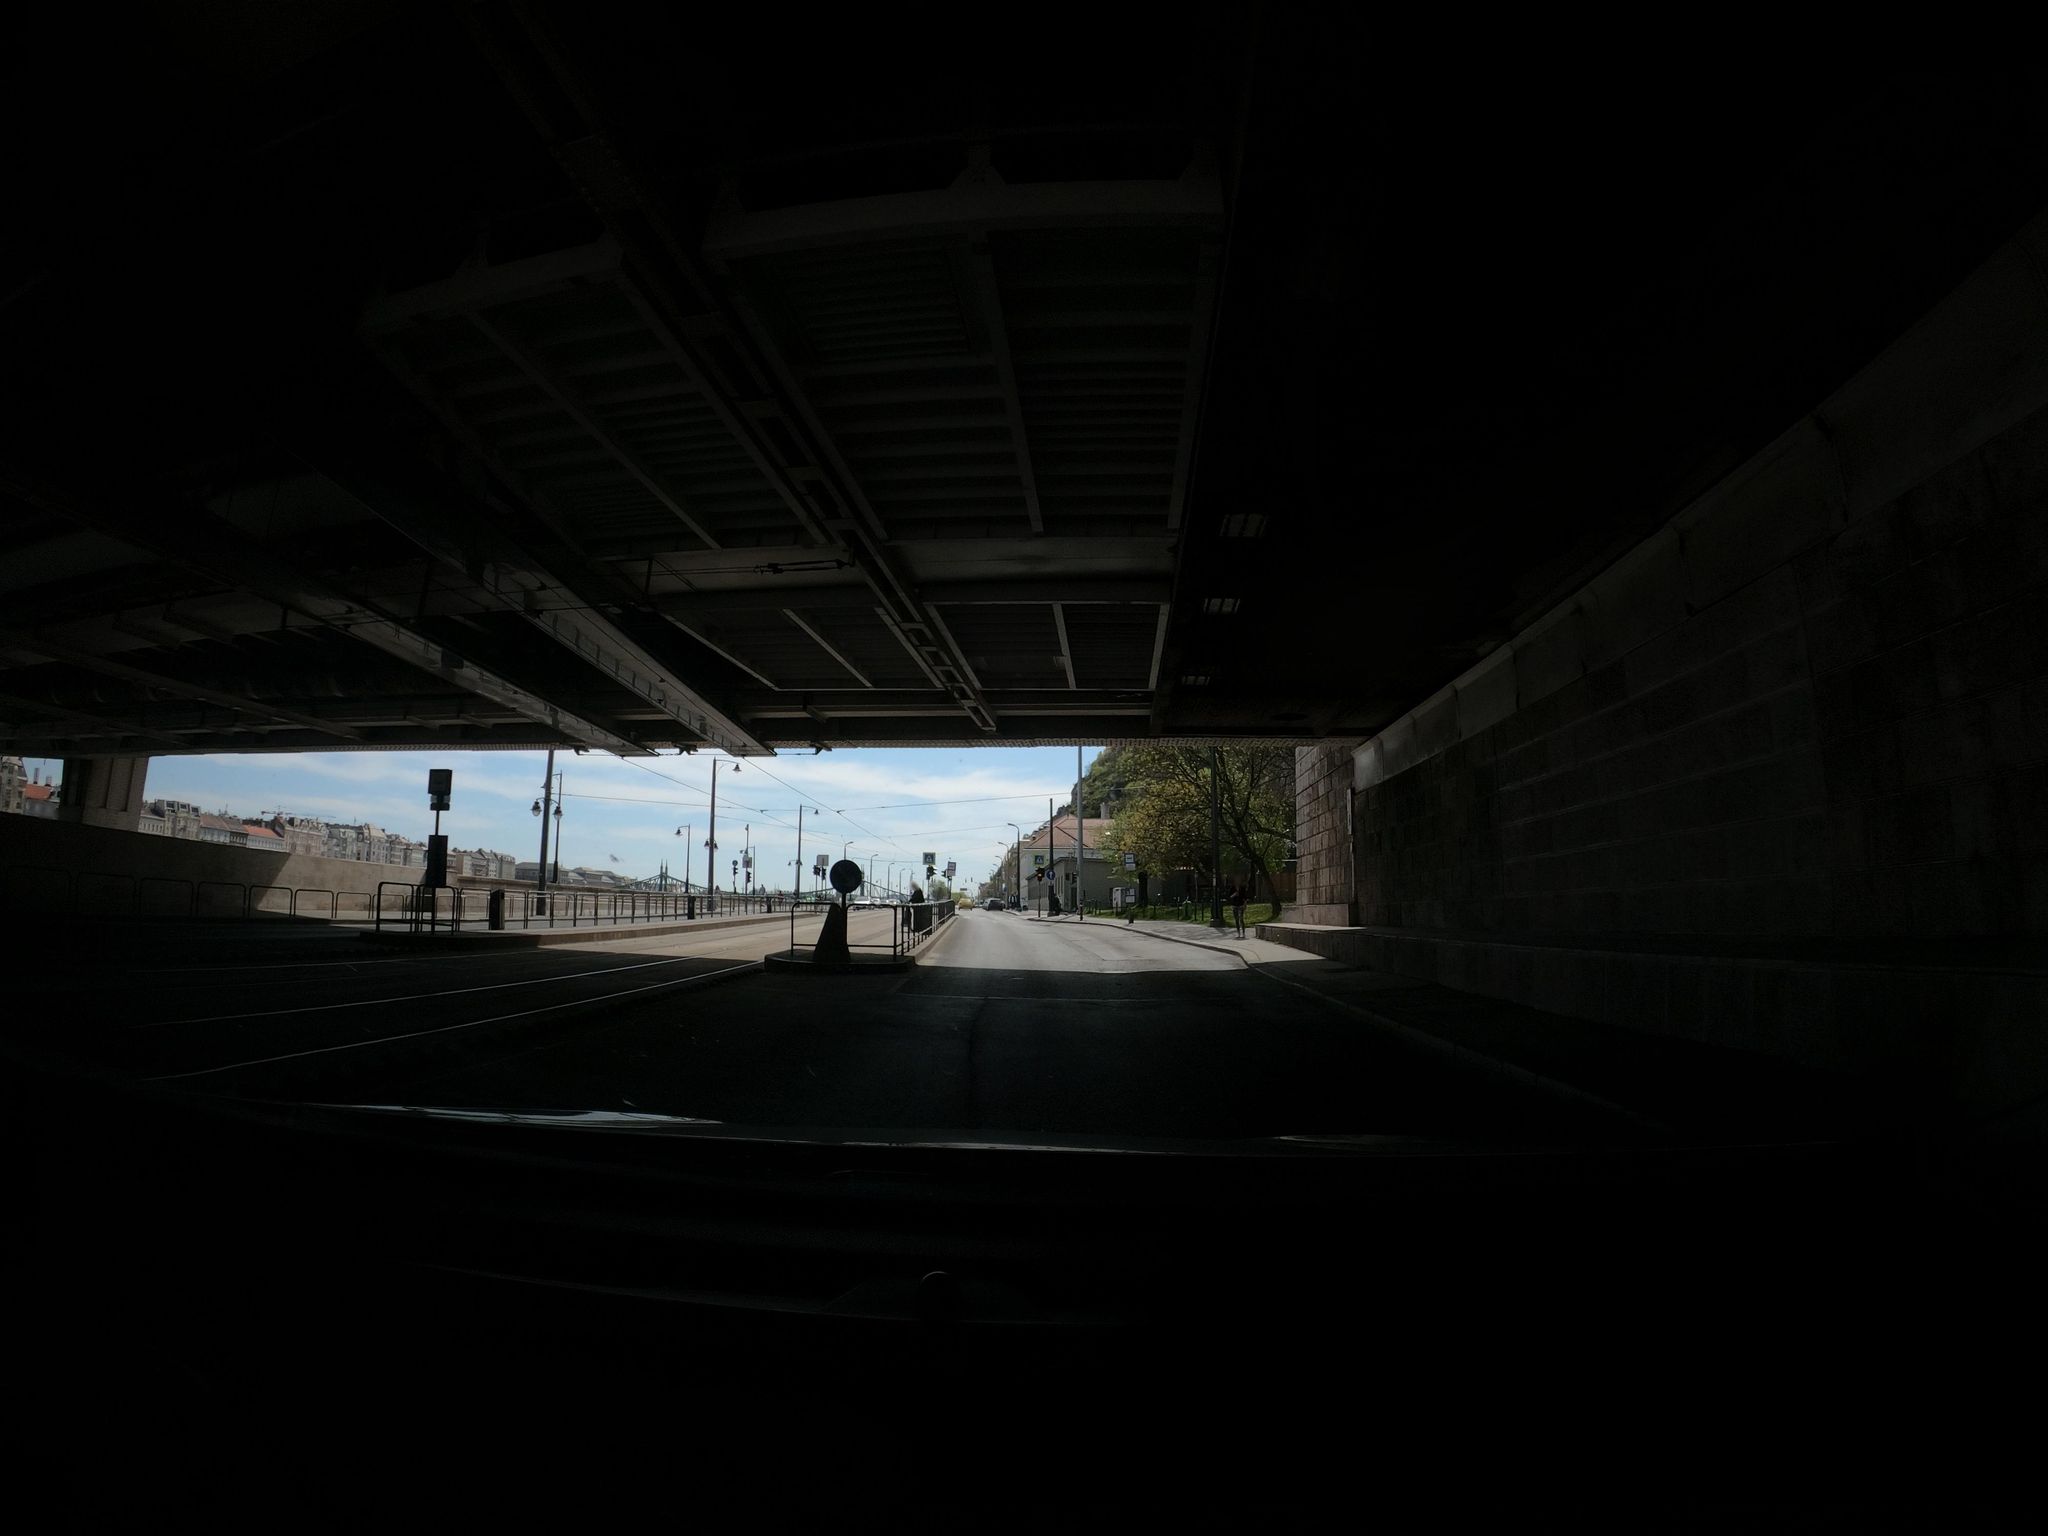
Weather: snowy
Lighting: day
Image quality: good
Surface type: driving surface
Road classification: secondary, primary_link
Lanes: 1
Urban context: urban centre
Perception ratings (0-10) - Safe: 0.35, Lively: 5.35, Beautiful: 6.78, Boring: 8.3, Depressing: 6.46, Wealthy: 0.87